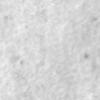
Label: no_change